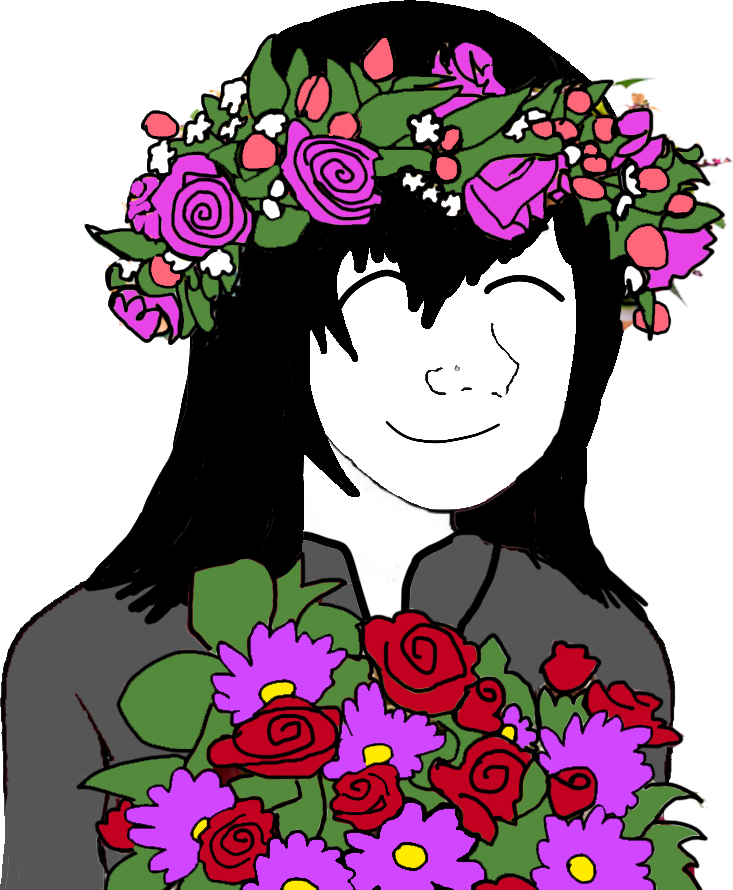
Label: 5_Doomer_Girl